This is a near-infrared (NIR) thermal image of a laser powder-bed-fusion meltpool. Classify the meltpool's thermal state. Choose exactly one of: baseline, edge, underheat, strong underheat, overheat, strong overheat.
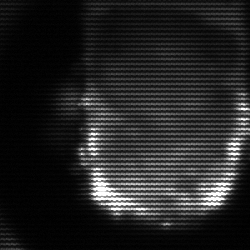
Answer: baseline